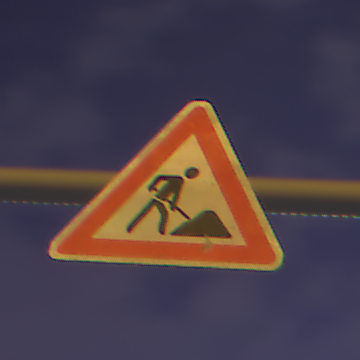
Verkehrszeichen: Arbeitsstelle
Umgebung: Outdoor, Urban
Tageszeit: Night
Wetter: PartlyCloudy
Licht: Natural
Jahreszeit: NotSpecified
Kontrast: HighContrast